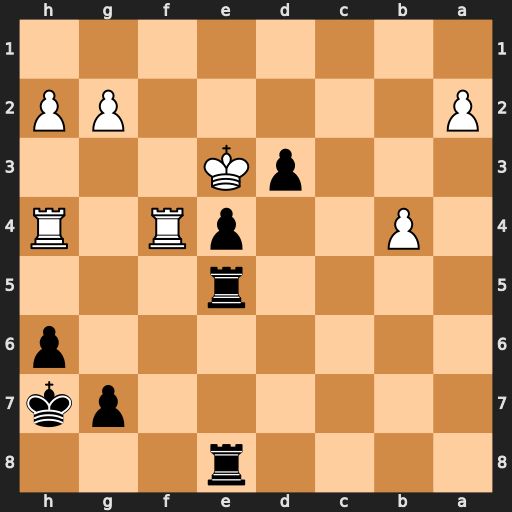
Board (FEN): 4r3/6pk/7p/4r3/1P2pR1R/3pK3/P5PP/8
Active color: b
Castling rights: -
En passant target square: -
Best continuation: g5 Rxh6+ Kxh6